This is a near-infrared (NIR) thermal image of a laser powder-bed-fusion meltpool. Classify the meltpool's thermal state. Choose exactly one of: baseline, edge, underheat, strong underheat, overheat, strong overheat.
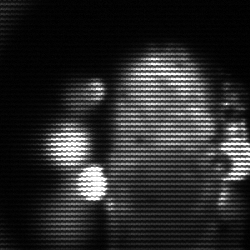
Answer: strong underheat